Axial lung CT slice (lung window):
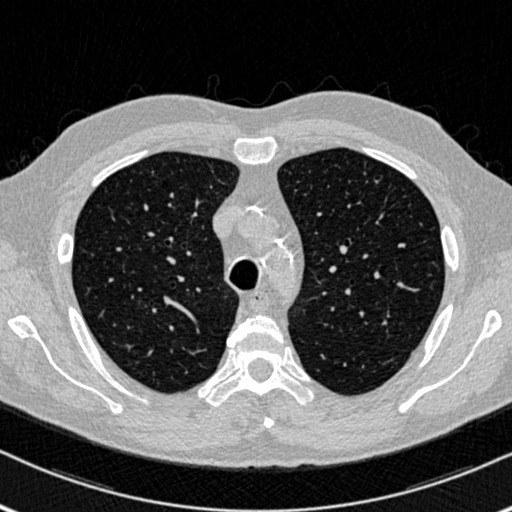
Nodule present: no